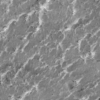
Label: not_dusty